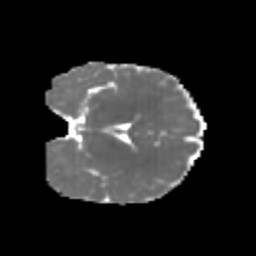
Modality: MD
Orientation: coronal
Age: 6
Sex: female
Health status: healthy